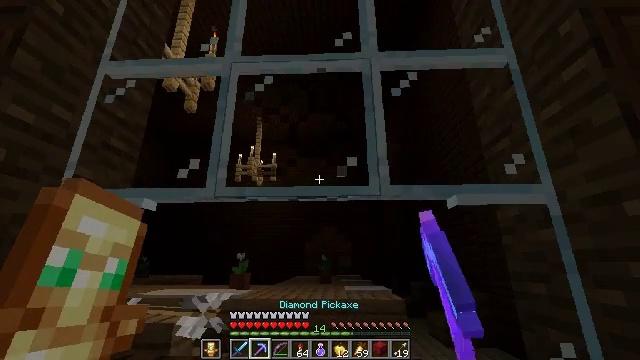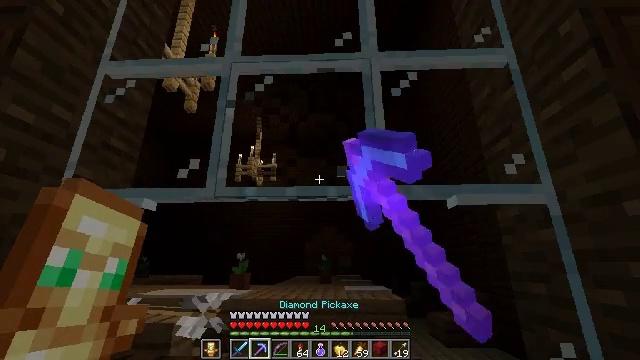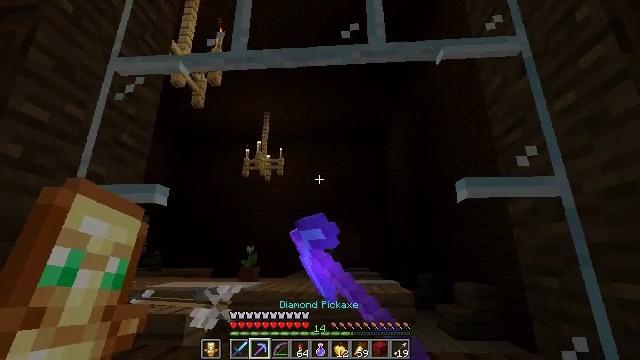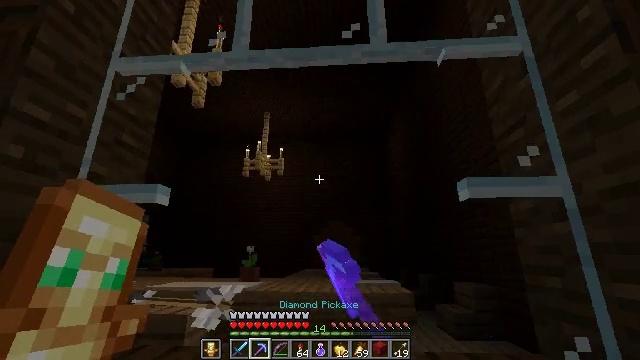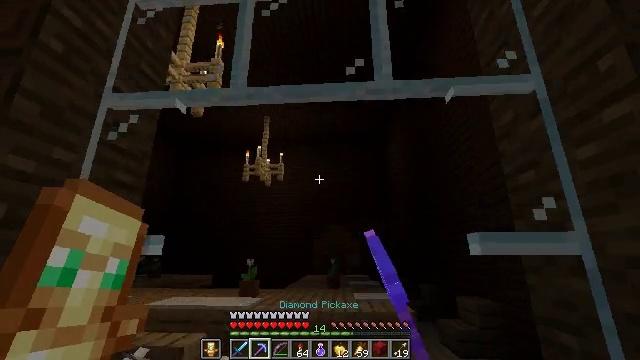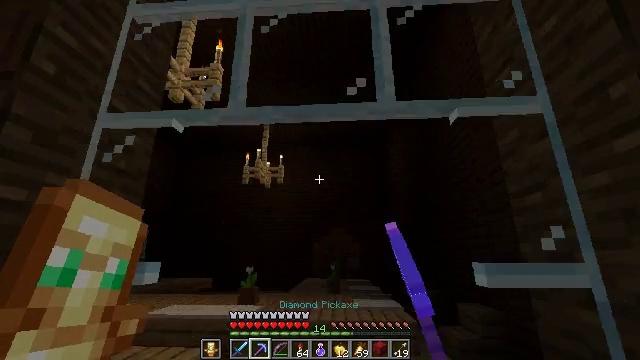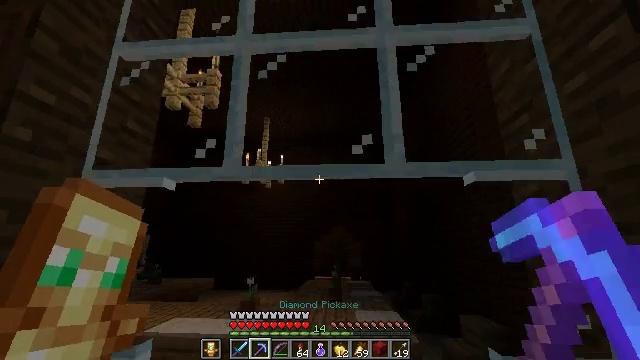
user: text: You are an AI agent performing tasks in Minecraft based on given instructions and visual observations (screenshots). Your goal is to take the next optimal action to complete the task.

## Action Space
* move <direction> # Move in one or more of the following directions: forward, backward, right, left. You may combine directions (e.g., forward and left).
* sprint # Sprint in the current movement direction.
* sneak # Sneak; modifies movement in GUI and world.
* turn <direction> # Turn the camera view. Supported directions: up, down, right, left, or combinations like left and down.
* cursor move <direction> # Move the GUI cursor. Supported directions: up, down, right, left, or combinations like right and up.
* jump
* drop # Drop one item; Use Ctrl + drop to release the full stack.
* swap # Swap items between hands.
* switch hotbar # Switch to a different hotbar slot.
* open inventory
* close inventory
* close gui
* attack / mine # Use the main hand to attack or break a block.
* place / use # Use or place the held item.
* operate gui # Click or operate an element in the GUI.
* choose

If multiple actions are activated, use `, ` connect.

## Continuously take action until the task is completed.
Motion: motion action
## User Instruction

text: Retrieve the glass pane from a window.
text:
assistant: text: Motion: attack / mine
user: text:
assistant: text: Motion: move forward, turn left and down, attack / mine
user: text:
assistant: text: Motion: move forward, attack / mine
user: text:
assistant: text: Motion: move forward, attack / mine, jump
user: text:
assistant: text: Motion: move forward, attack / mine, jump
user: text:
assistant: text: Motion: move forward, turn down, attack / mine, jump
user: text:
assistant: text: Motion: attack / mine, jump